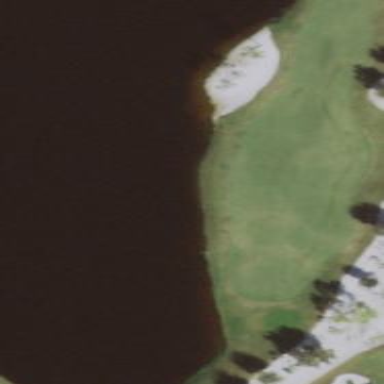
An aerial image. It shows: Rough grassy area used for golf.